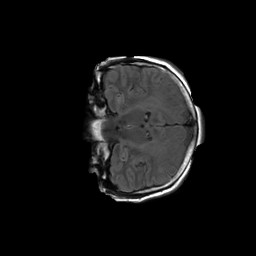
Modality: FLAIR
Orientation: coronal
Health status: ill
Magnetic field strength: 3 T